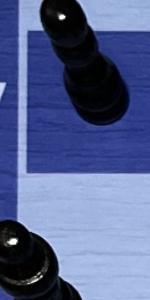
Label: Empty